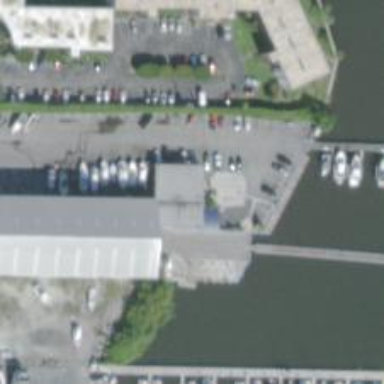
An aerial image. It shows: Marina on leisure land.